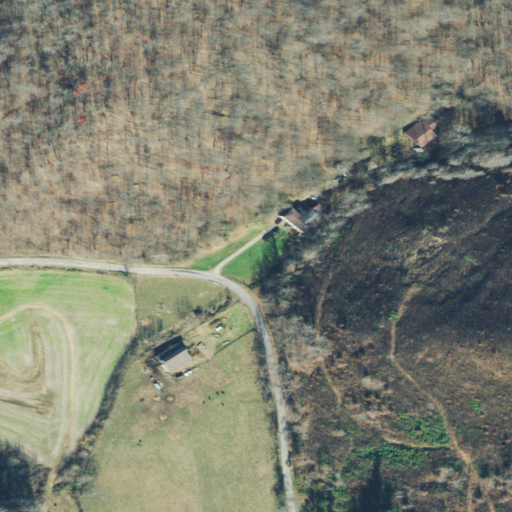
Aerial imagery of valley in Ohio named Emmett Hollow containing deciduous forest, shrub, pasture, cultivated crops, open development, evergreen forest, mixed forest, and low intensity development